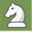
Piece: wN